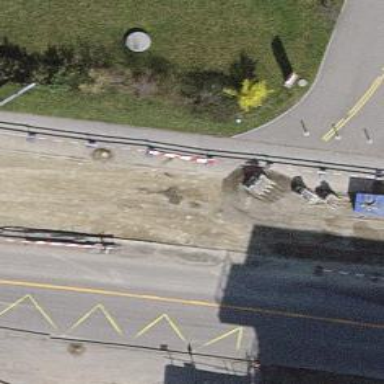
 there is cycleway marked as ""share_busway""."